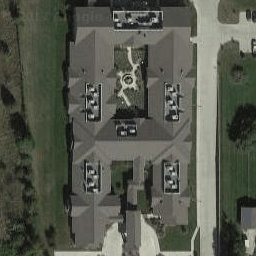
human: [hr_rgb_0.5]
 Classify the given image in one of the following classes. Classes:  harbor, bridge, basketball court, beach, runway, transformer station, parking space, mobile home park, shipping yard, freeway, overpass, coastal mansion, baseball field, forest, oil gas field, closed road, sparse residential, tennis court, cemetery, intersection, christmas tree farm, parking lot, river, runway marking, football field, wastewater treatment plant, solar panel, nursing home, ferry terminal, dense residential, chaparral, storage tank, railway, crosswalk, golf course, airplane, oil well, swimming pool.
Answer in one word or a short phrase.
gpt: nursing home